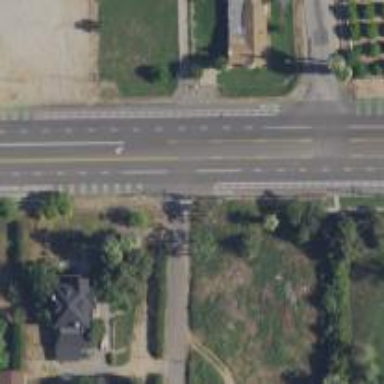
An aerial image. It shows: Secondary road with asphalt surface. It features buffered cycle lane.